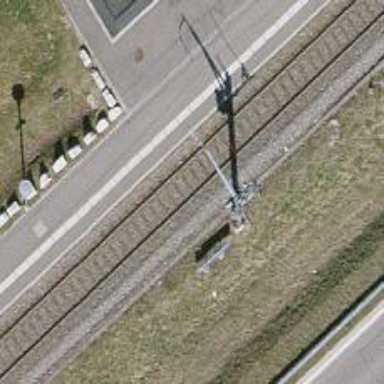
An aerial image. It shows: Catenary mast for power lines.